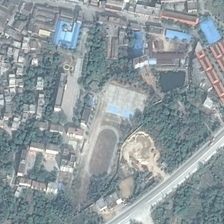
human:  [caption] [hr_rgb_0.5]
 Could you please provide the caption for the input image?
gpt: many buildings and green trees are around a playground and a pond .

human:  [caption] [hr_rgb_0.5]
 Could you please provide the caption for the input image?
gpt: many buildings and green trees are around a playground and a pond .

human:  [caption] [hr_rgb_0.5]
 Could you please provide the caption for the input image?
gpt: there are buildings, trees, road and grassland .

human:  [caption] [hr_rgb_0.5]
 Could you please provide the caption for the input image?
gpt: it is blue buildings, gray buildings and red buildings, green trees and grassland, brown land and gray road .

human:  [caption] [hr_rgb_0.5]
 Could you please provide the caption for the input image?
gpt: there are buildings, trees, road and grassland .